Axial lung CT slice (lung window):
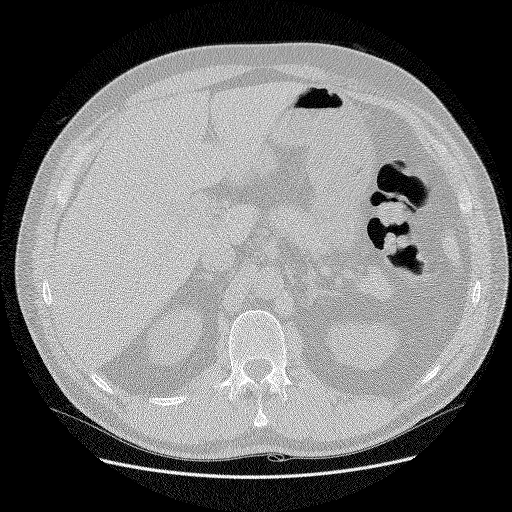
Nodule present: no